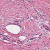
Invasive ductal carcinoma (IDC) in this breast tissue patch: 0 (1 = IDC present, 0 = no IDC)